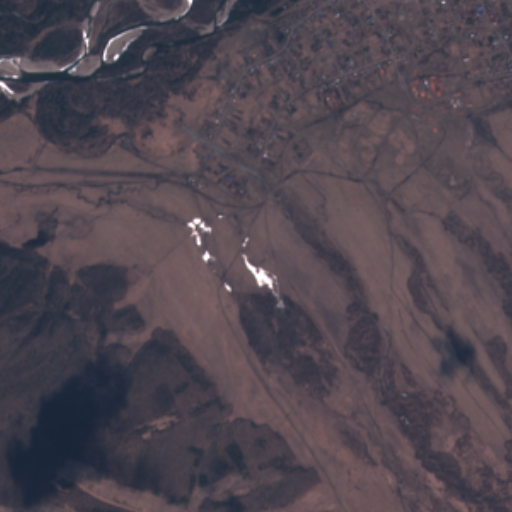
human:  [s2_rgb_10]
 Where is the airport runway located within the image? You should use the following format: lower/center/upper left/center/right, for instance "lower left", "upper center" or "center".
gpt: The airport runway is located in the upper left of the image.
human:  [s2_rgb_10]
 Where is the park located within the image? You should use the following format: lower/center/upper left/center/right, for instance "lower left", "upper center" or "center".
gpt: The park is located in the upper center of the image.
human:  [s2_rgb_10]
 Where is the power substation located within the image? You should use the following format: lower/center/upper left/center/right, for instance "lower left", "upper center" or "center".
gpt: The power substation is located in the upper right of the image.
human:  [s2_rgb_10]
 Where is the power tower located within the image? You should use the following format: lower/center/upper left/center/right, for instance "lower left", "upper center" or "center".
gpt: The power tower is located in the upper right of the image.
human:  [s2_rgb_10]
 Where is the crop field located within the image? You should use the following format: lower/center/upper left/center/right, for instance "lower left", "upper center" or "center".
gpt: There is no crop field in the image.